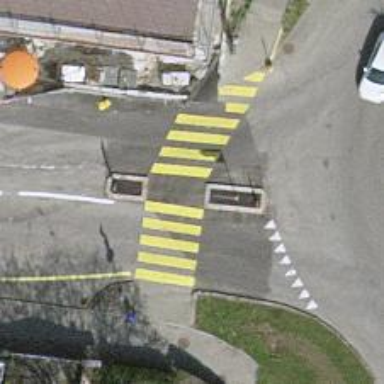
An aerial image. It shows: Zebra crossing with pedestrian island.